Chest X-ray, AP view. Patient: 48 years old, sex M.
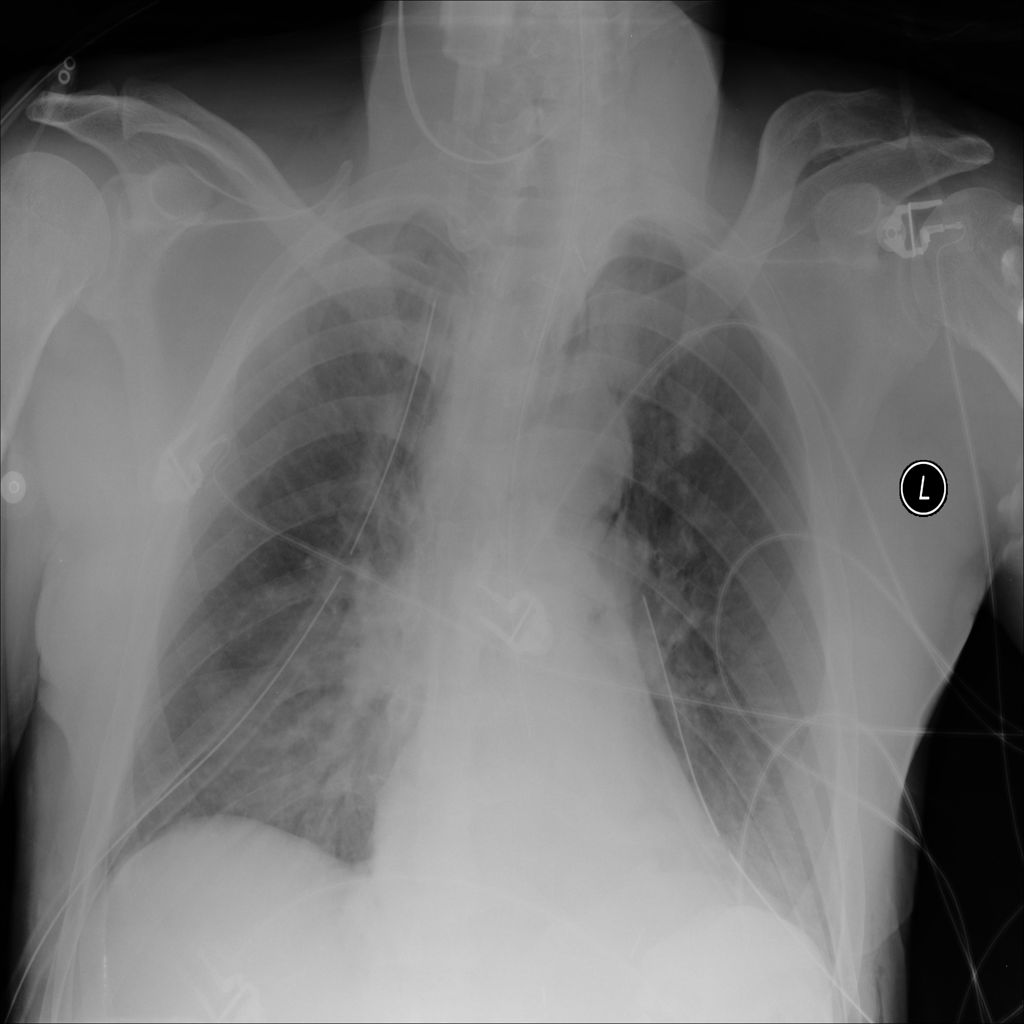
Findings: No Finding